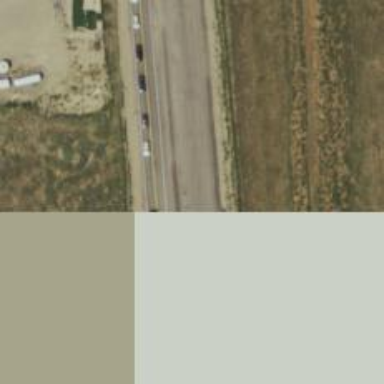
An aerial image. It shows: Asphalt trunk highway.